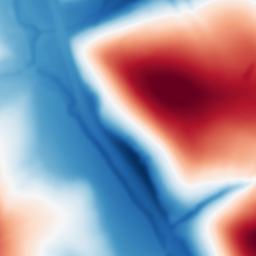
Category: multiscale
Decomposition family: dog
Decomposition parameters: sigma_low: 2
sigma_high: 100
Upsampling method: bicubic_3x
Upsampling parameters: scale: 3
Upsampling scale: 3